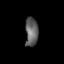
Tissue: lung
Cell type: T cells
Senescence score: 0.2349
Nuclear area (px): 361
Mean DAPI intensity: 96.889